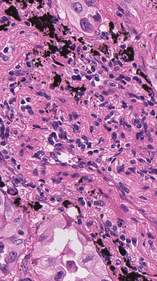
Tumor epithelial tissue: yes
Tumor-associated stroma tissue: yes
Normal tissue: no